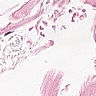
Metastatic tissue present: no